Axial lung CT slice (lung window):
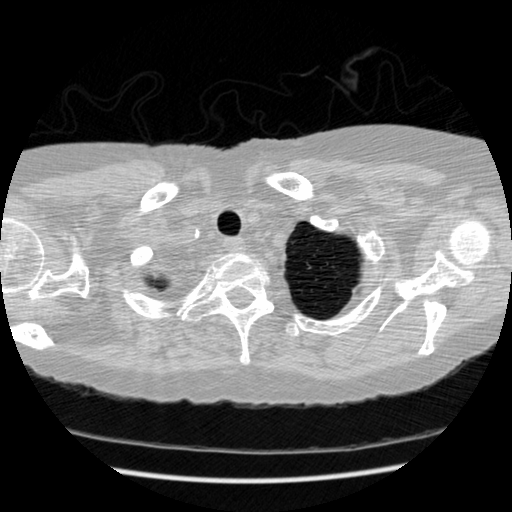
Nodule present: no